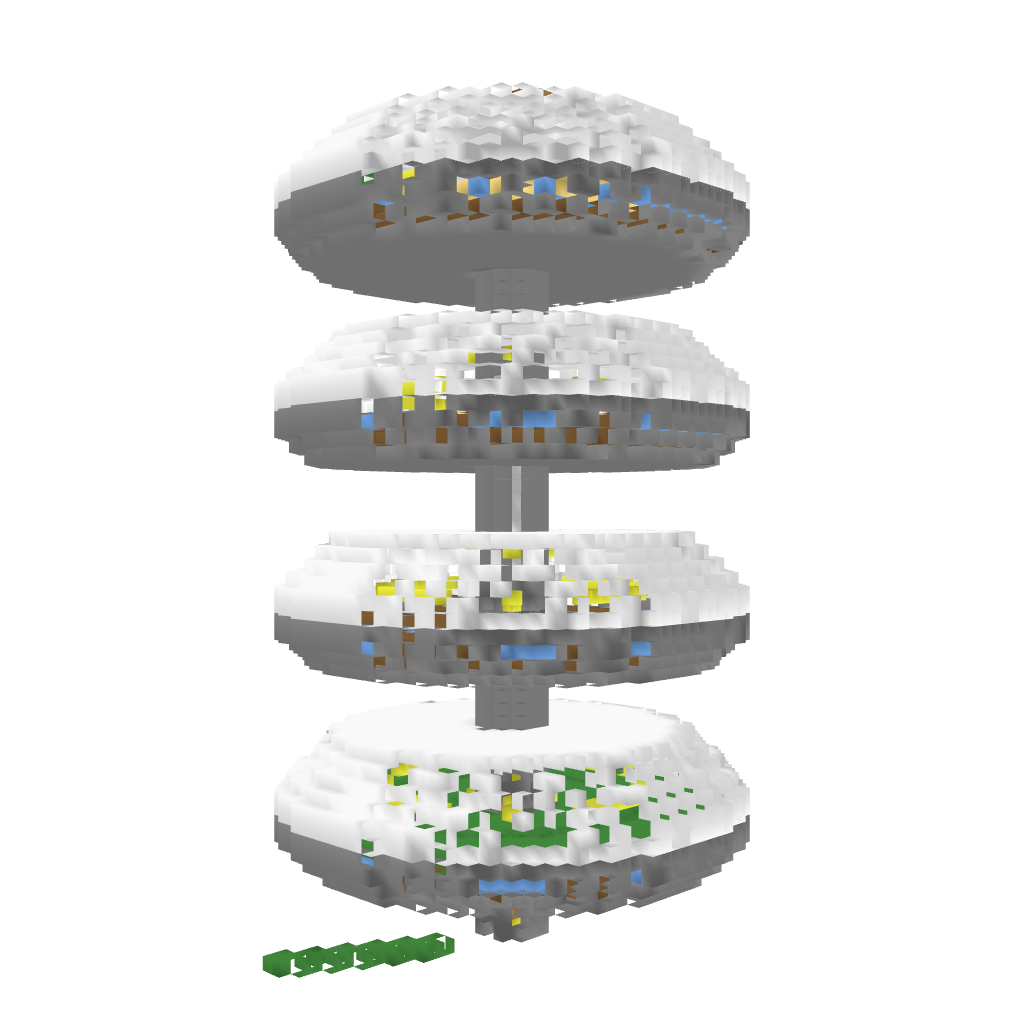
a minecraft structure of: Four Tier Garden bad low quality